Question: My Application has like below functionality:

I have Done to set the Values with the custom adapter. but now i want to implement the functionality as like add another data, delete showing data, go to next data and back to previous data. In all that functionality only the Blue Values should be change. (that is the orderStatus in code). Left One Value (orderName()) should remain the same. Then how to implement that ?
If i am adding the new data then that should be temporary stored as i want to show that data in to report.
In My Application i am going to add data first time AS like below code:
getOrder function to set the Value of the OrderName and OrderStatus.
'''
public void getOrders(){
try{
// if(employee)
// {
System.out.println("You are in Employee");
m_orders = new ArrayList<Order>();
payListForEmployee = new String[] {"Tax Code","Pay period Begin","Pay Frequency","Salary/Wage per pay",
"Net or Gross Amount","KS Employee deduction","KS Employee contributions","Child Support deduction","Payroll giving donation"};
Order o[]=new Order[payListForEmployee.length];
System.out.println("The Length is: "+payListForEmployee.length);
for (int i = 0; i < payListForEmployee.length; i++)
{
o[i]=new Order();
o[i].setOrderName(payListForEmployee[i]);
//myPrefs = this.getSharedPreferences("myPrefs", MODE_WORLD_READABLE);
// for TAXCODE
if(i==0) {
taxCodeValue = PAYEEmployeeDetail.taxCodeFinalValue;
if((taxCodeValue==null)) {
taxCodeValue = "Please select";
}
o[i].setOrderStatus(taxCodeValue);
//System.out.println("The Value is: "+o[i].getOrderStatus());
}
// for Pay Period Frequency
if(i==1) {
//payPeriodValue = myPrefs.getString("payperiod", "12 09 2011");
payPeriodValue = PAYEEmployeeDetail.payPeriodFinalValue;
if((payPeriodValue==null)) {
payPeriodValue = "--/--/----";
}
o[i].setOrderStatus(payPeriodValue);
//System.out.println("The Value is: "+o[i].getOrderStatus());
}
// for Pay frequency
if(i==2) {
//payFrequencyValue = myPrefs.getString("payfrequency", "Weekly");
payFrequencyValue = PAYEEmployeeDetail.payFrequencyFinalValue;
if((payFrequencyValue==null)) {
payFrequencyValue = "Please select";
}
o[i].setOrderStatus(payFrequencyValue);
//System.out.println("The Value is: "+o[i].getOrderStatus());
}
// for salary / wage
if(i==3) {
salaryWageValue = PAYEEmployeeDetail.salaryWageFinalValue;
if((salaryWageValue==null)||(salaryWageValue.equals(""))) {
salaryWageValue = "$0";
}
else{
salaryWageValue = "$"+salaryWageValue;
}
o[i].setOrderStatus(salaryWageValue);
//System.out.println("The Value is: "+o[i].getOrderStatus());
}
// For Gross / Net
if(i==4) {
o[i].setOrderStatus("Gross");
//System.out.println("The Value is: "+o[i].getOrderStatus());
}
// for KS Employee Deduction
if(i==5) {
employeeDeductionValue = PAYEEmployeeDetail.employeeDeductionFinalValue;
if((employeeDeductionValue==null)||(employeeDeductionValue.equals(""))) {
employeeDeductionValue = "0%";
}
o[i].setOrderStatus(employeeDeductionValue);
//System.out.println("The Value is: "+o[i].getOrderStatus());
}
// for KS Employee Contribution
if(i==6) {
employeeContributionValue = PAYEEmployeeDetail.employeeContributionFinalValue;
if((employeeContributionValue==null)||(employeeContributionValue.equals(""))) {
employeeContributionValue = "0%";
}
else{
employeeContributionValue = employeeContributionValue+"%";
}
o[i].setOrderStatus(employeeContributionValue);
//System.out.println("The Value is: "+o[i].getOrderStatus());
}
// for Child Support Deduction
if(i==7) {
childSupportDeductionValue = PAYEEmployeeDetail.childSupportDeductionFinalValue;
if((childSupportDeductionValue==null)||(childSupportDeductionValue.equals(""))) {
childSupportDeductionValue = "$0";
}
else{
childSupportDeductionValue = "$"+childSupportDeductionValue;
}
o[i].setOrderStatus(childSupportDeductionValue);
//System.out.println("The Value is: "+o[i].getOrderStatus());
}
// for Payroll giving donation
if(i==8) {
payrollDonationValue = PAYEEmployeeDetail.payrollDonationFinalValue;
if((payrollDonationValue==null)||(payrollDonationValue.equals(""))) {
payrollDonationValue = "$0";
}
else{
payrollDonationValue = "$"+payrollDonationValue;
}
o[i].setOrderStatus(payrollDonationValue);
//System.out.println("The Value is: "+o[i].getOrderStatus());
}
m_orders.add(o[i]);
//lv.invalidate();
// System.out.println("==> TaXCode Value: "+PAYEEmployeeDetail.taxCodeFinalValue);
// System.out.println("==> PAyPeriod Value: "+PAYEEmployeeDetail.payPeriodFinalValue);
// System.out.println("==> PayFrequency Value: "+PAYEEmployeeDetail.payFrequencyFinalValue);
// System.out.println("==> Salary/Wage Value: "+PAYEEmployeeDetail.salaryWageFinalValue);
// System.out.println("==> Gross/Net Value "+"STATIC VALUE = GROSS");
// System.out.println("==> Employee Deduction Value "+PAYEEmployeeDetail.employeeDeductionFinalValue);
// System.out.println("==> Employee Contribution Value "+PAYEEmployeeDetail.employeeContributionFinalValue);
// System.out.println("==> Child Support Deduction Value "+PAYEEmployeeDetail.childSupportDeductionFinalValue);
// System.out.println("==> PayRoll Donation Value "+PAYEEmployeeDetail.payrollDonationFinalValue);
//
}
// }
// else
// {
// System.out.println("You Are in Employer");
// m_orders = new ArrayList<Order>();
//
// payListForEmployer = new String[] {"Tax Code","Pay period Begin","Pay Frequency","Salary/Wage per pay",
// "Net or Gross Amount","KiwiSaver Member","Employee Deduction","Employee Contributions",
// "Complying Fund Member","Fund Contribution","ESCT Tax Rate","Child Support Deduction","Payroll giving donation"};
//
// System.out.println("The Length is: "+payListForEmployer.length);
//
// Order o[]=new Order[payListForEmployer.length];
// for (int i = 0; i < payListForEmployer.length; i++)
// {
// o[i]=new Order();
// o[i].setOrderName(payListForEmployer[i]);
// o[i].setOrderStatus("Pending");
// m_orders.add(o[i]);
// }
// }
Thread.sleep(100);
Log.i("ARRAY", ""+ m_orders.size());
} catch (Exception e) {
e.printStackTrace();
}
runOnUiThread(returnRes);
}
private Runnable returnRes = new Runnable() {
@Override
public void run() {
if(m_orders != null && m_orders.size() > 0){
m_adapter.notifyDataSetChanged();
for(int i=0;i<m_orders.size();i++)
m_adapter.add(m_orders.get(i));
}
// m_ProgressDialog.dismiss();
m_adapter.notifyDataSetChanged();
}
};
'''
And Creating and calling the thread like this:
'''
viewOrders = new Runnable(){
@Override
public void run() {
getOrders();
}
};
thread = new Thread(null, viewOrders, "MagentoBackground");
thread.start();
'''
So Will please help me to give logic for that or give some code that can help me in this to implement that functionality.
Thanks.
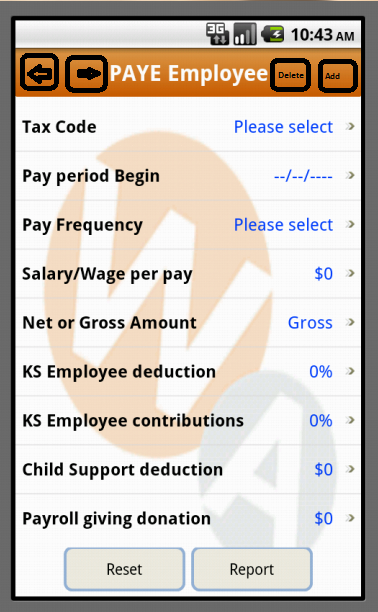
Answer: On the basis of your question
> I have Done to set the Values with the custom adapter. but now i want
to implement the functionality as like add another data, delete
showing data, go to next data and back to previous data. In all that
functionality only the Blue Values should be change. (that is the
orderStatus in code). Left One Value (orderName()) should remain the
same. Then how to implement that ?
Here is my answer in few steps and assuming that you are passing your list values in var 'A':
You should extend 'BaseAdapter' in your 'custom adapter' of the list.
Set your initial values to 'A' and pass it to the 'adapter' and 'set it to the listview'.
Now if you want to add some more values then 'add it in your var A' and 'call the' 'notifyDataSetChanged()' which will reflect your new values to the list.
If you want to show next values then also set the appropriate values in A and call 'notifyDataSetChanged()'.
If you want to delete then 'setOnItemClickListener()' to your list and on click remove the values from the 'A' and call 'notifyDataSetChanged()'.
To save the list values you can use SQLite. You can follow this tutorial over <URL>.